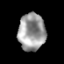
Tissue: prostate
Cell type: T cells
Senescence score: 0.2944
Nuclear area (px): 984
Mean DAPI intensity: 155.991